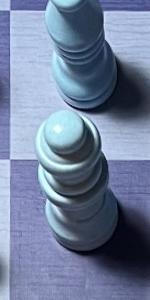
Label: Queen_White